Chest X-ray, AP view. Patient: 58 years old, sex F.
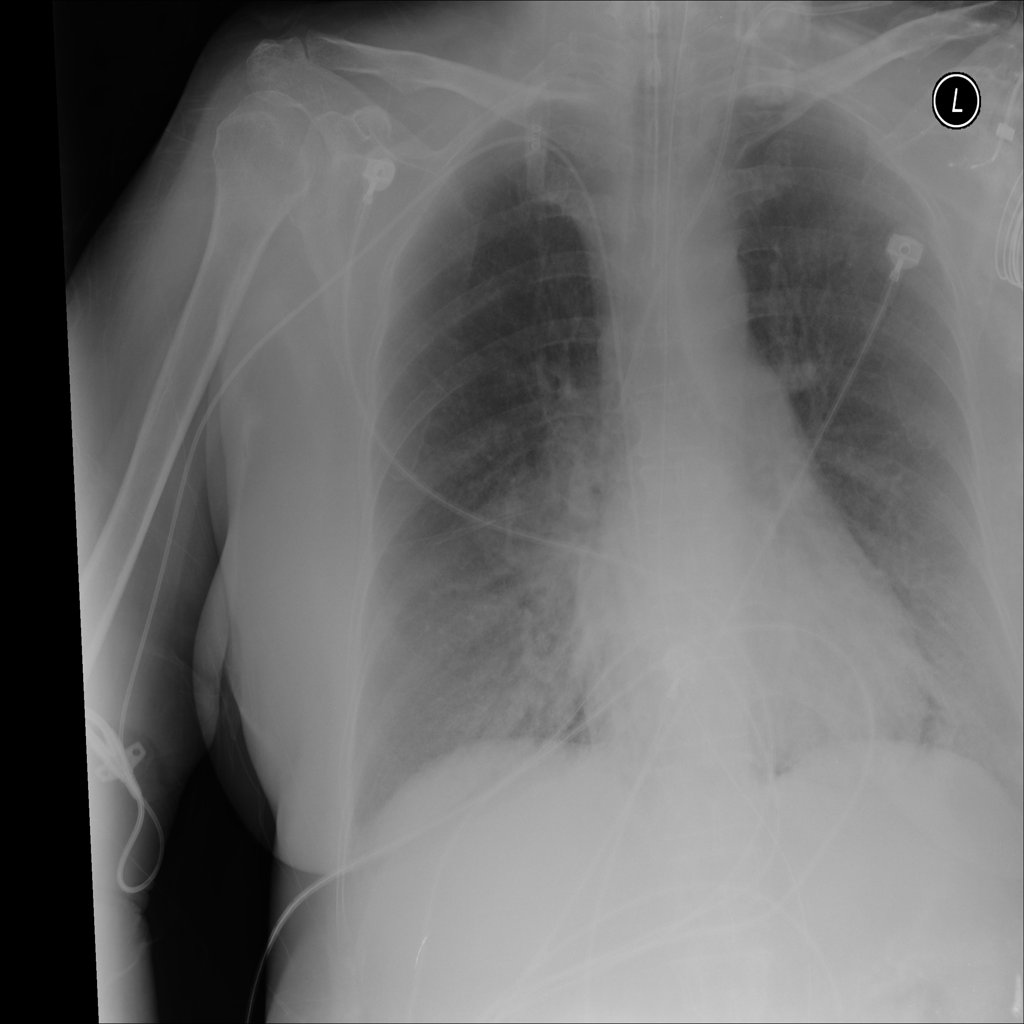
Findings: No Finding